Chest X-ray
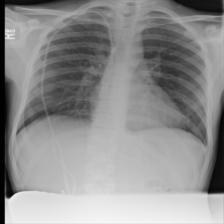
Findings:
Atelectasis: negative
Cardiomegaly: negative
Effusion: negative
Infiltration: negative
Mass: negative
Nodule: negative
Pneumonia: negative
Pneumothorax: negative
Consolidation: negative
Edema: negative
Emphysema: negative
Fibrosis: negative
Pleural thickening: negative
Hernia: negative